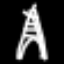
Label: The Eiffel Tower